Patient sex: M
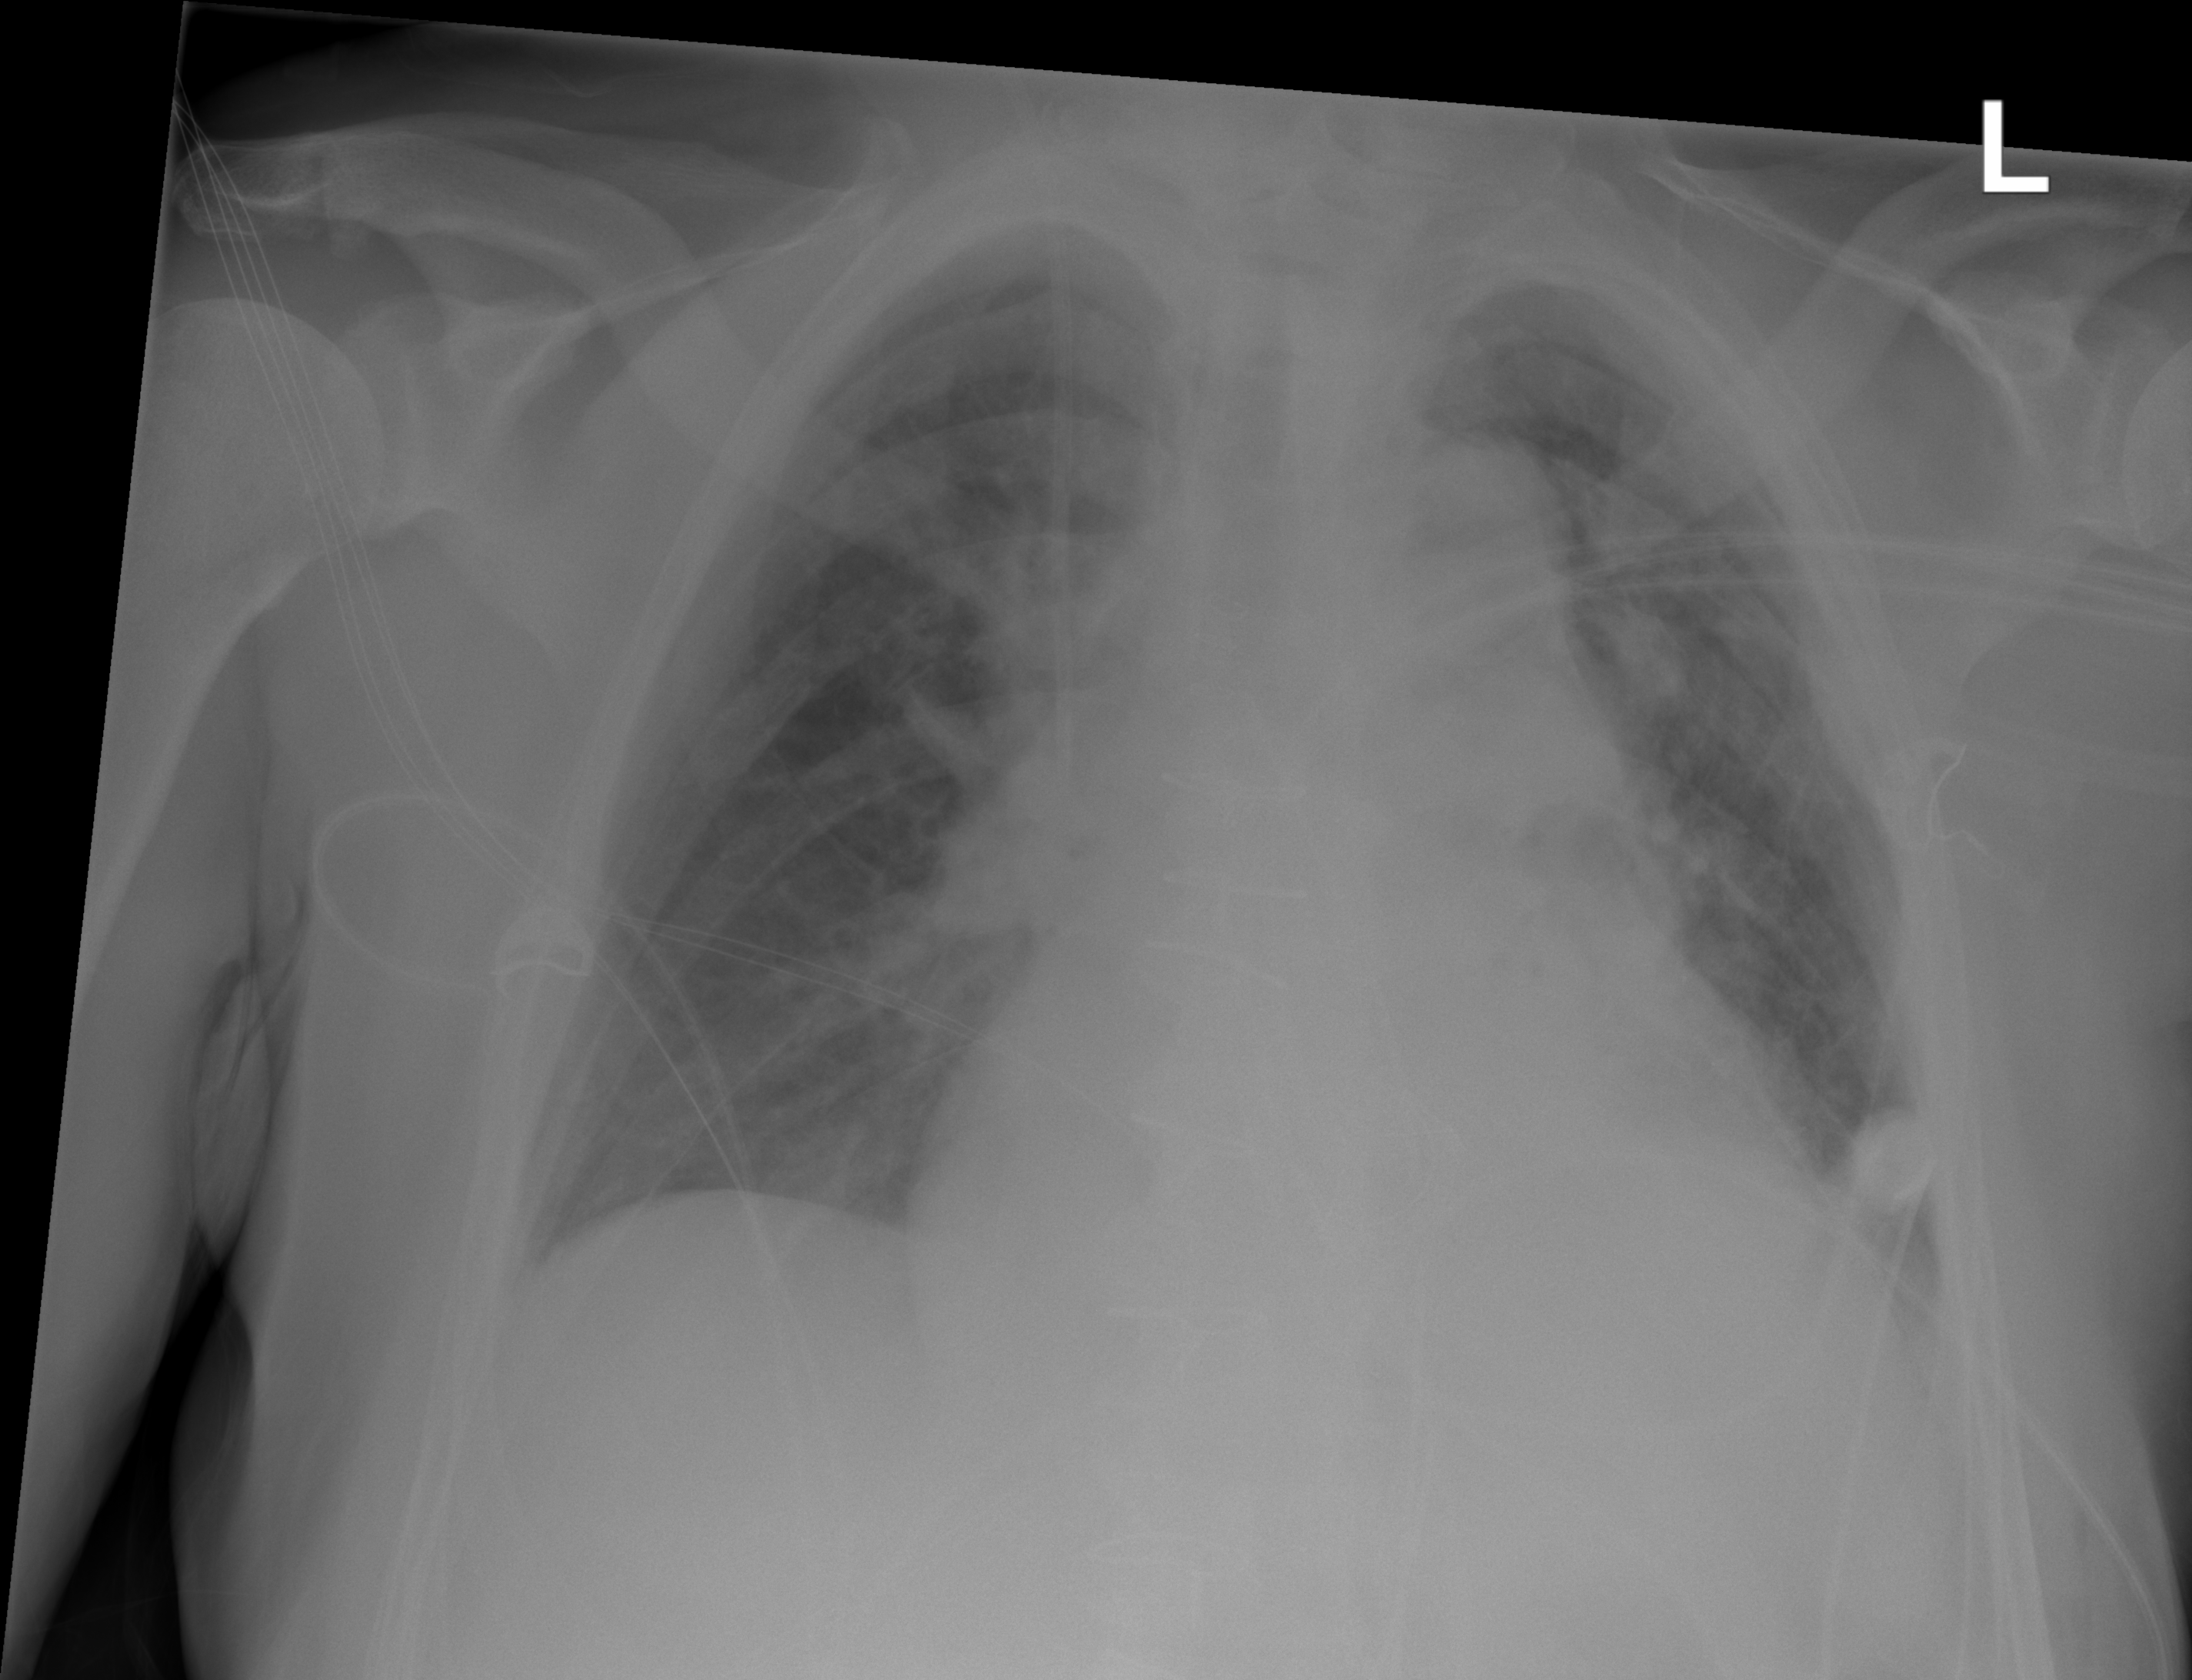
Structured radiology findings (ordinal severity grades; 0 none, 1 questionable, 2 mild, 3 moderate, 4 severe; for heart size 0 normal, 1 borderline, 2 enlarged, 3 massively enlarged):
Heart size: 2
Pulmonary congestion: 2
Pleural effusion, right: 0
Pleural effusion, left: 2
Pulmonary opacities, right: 0
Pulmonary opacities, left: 0
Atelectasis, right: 0
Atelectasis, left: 2